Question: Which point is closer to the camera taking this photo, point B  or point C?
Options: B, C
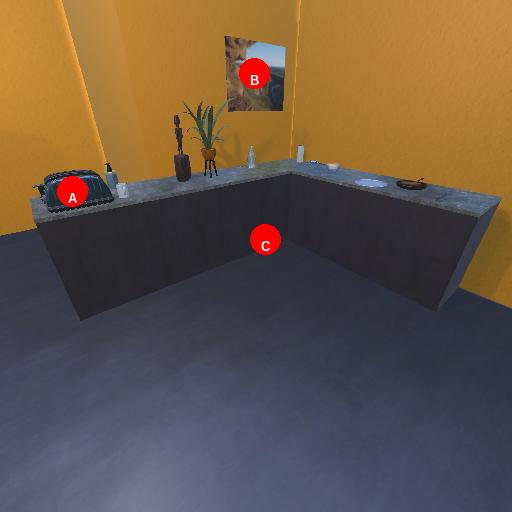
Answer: B